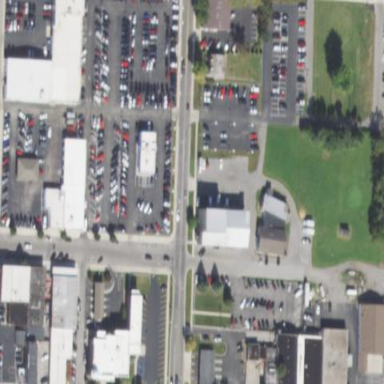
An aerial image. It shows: Retail area with car shop.